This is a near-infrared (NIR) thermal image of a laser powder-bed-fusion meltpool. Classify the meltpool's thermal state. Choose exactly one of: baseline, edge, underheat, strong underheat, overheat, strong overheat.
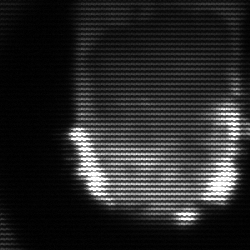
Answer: strong underheat